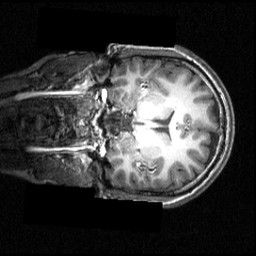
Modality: T1w
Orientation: coronal
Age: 18
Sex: female
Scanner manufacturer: siemens
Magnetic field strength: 3.951 T
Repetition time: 1.5 s
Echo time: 0.00335 s